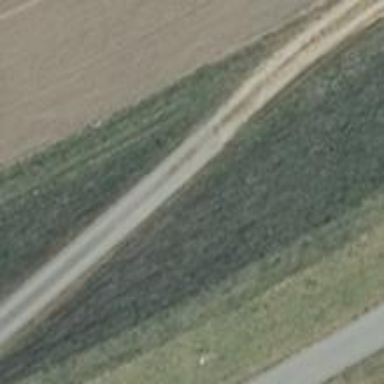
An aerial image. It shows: Asphalt track with grade1 quality.